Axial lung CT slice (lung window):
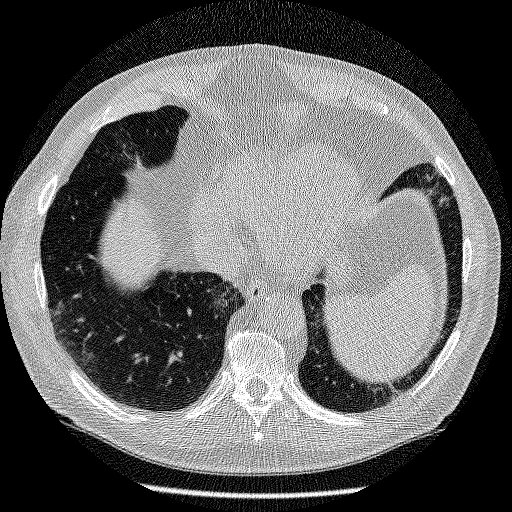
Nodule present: no